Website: lowes
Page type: customer-info-address
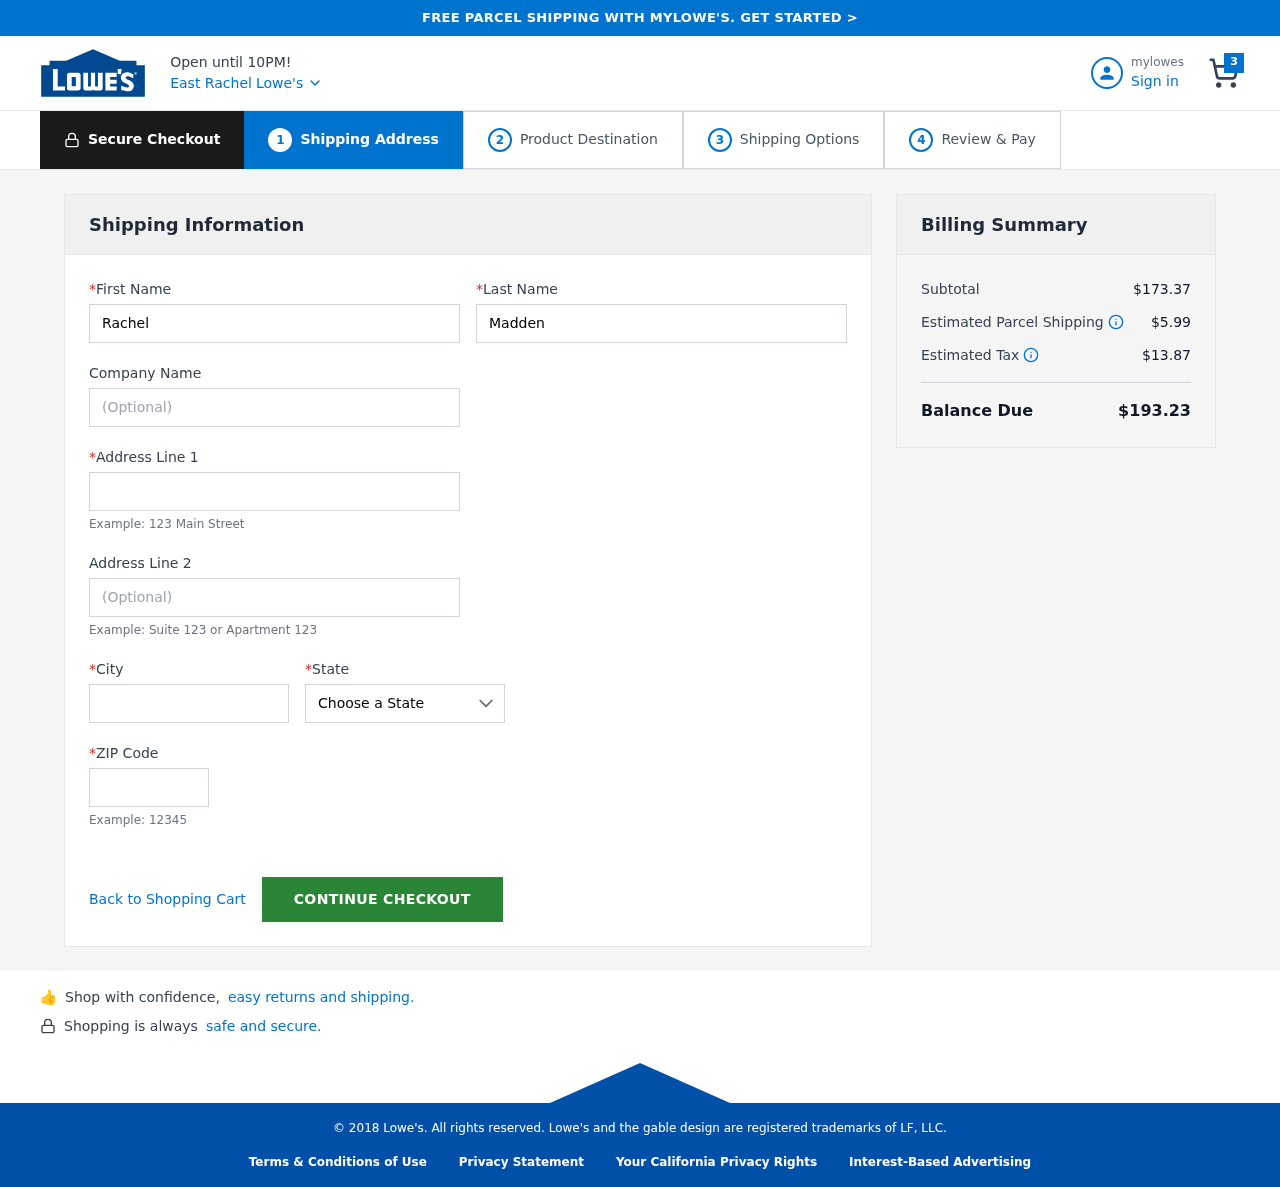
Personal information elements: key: PII_CITY
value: East Rachel
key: PII_FIRSTNAME
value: Rachel
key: PII_LASTNAME
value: Madden
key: PII_POSTCODE
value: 74988
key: PII_STATE
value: AS
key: PII_STREET
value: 88157 Edward Branch Apt. 637
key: PII_STREET2
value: Suite 984
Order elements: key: ORDER_NUM_ITEMS
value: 3
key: ORDER_SUBTOTAL
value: $173.37
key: ORDER_SHIPPING_COST
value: $5.99
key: ORDER_TAX
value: $13.87
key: ORDER_TOTAL
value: $193.23